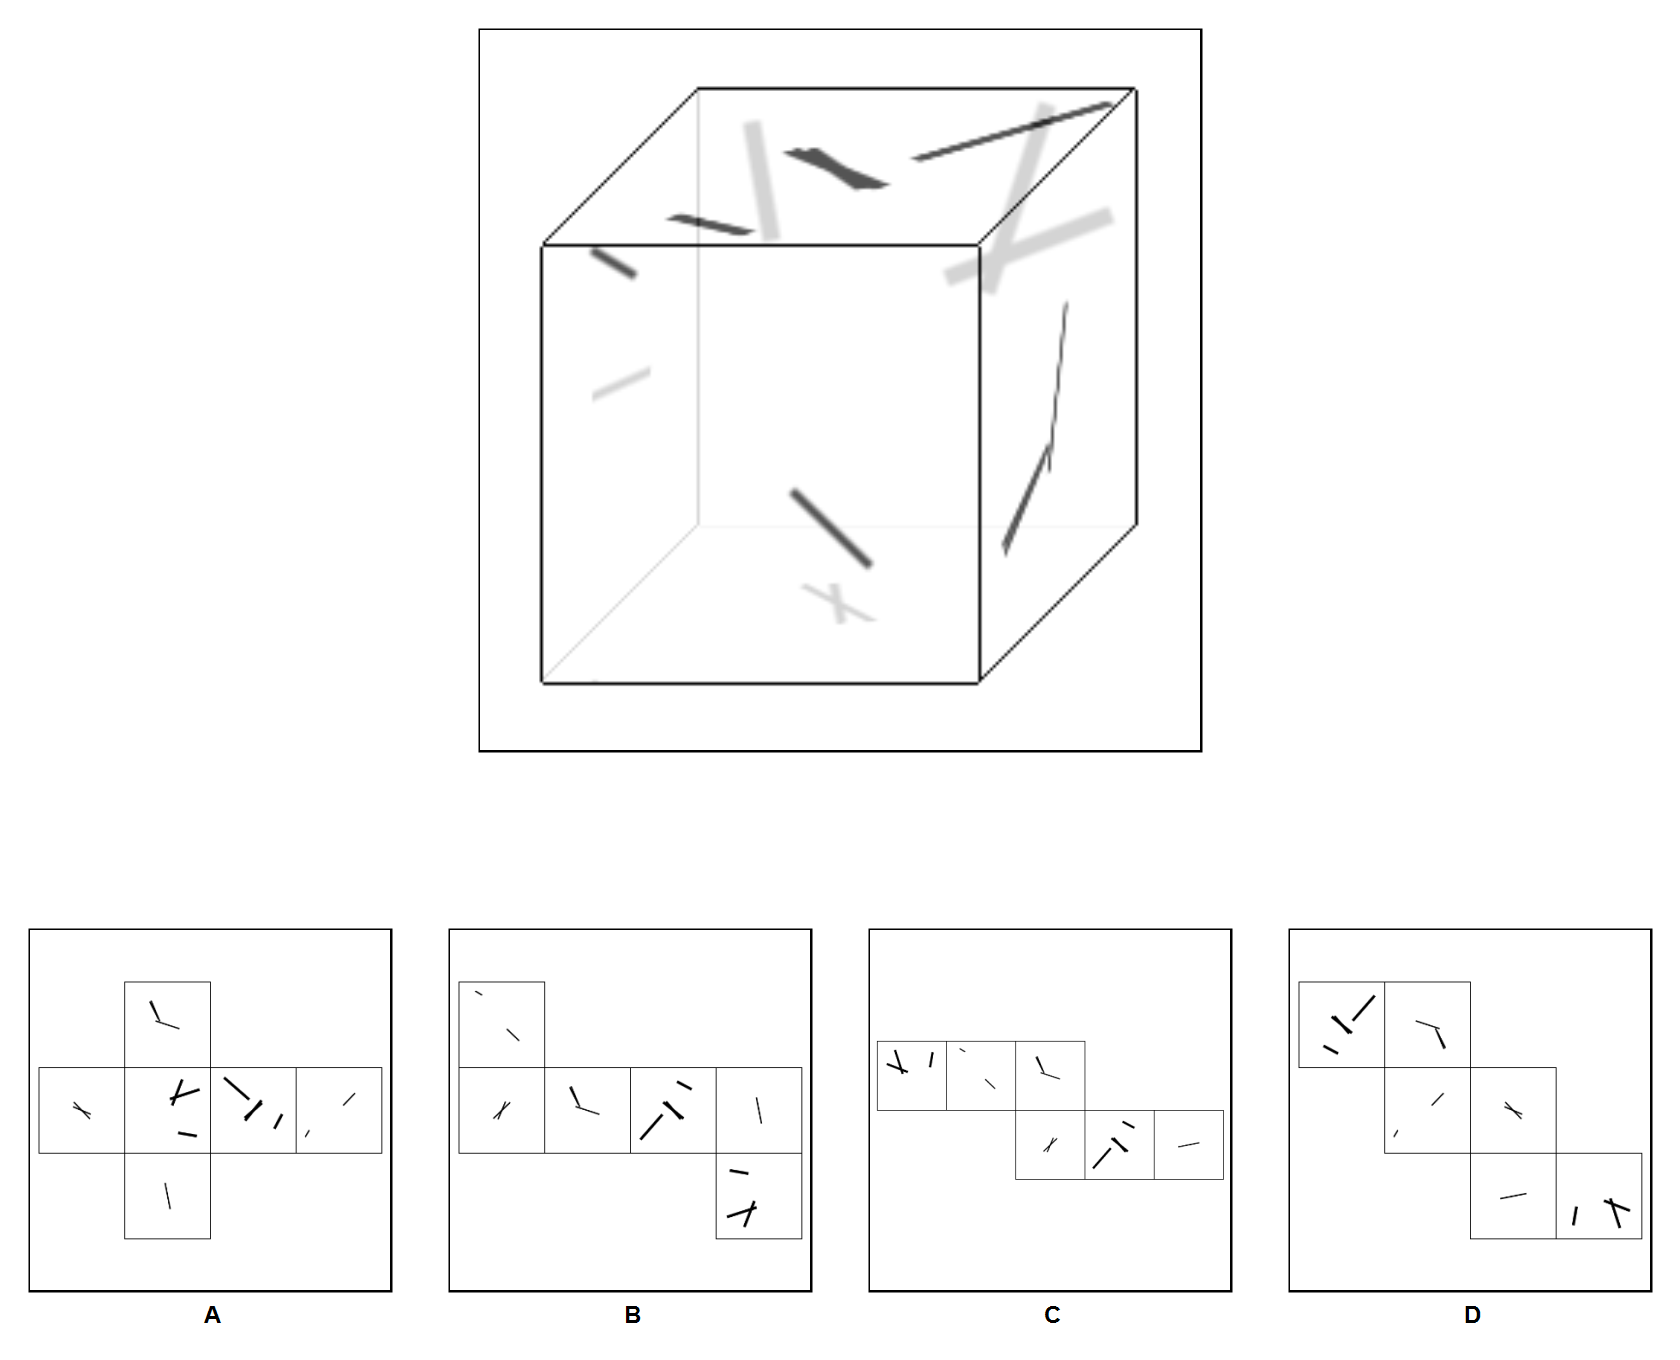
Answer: C